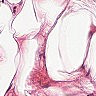
Metastatic tissue present: no